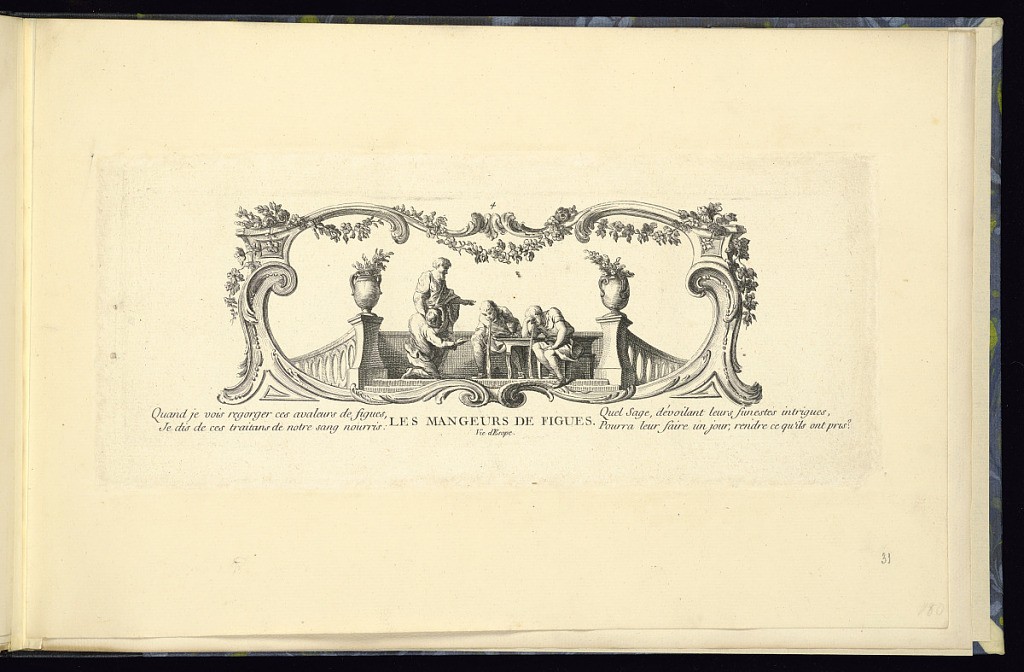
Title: LES MANGEURS DE FIGUES. / Vie d’Esope
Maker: Gravelot, French, 1699 - 1773, active in England
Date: mid- 18th–late 18th century
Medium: etching on paper
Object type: Print
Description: Fourth plate from a series of four, framed within decorative rococo cartouches, with verses lettered below. The figure of Aesop and another man, gesture towards two seated men at a table, vomiting onto the ground. The figures are flanked by balustrades and vases with flowers. The title is lettered below the cartouche, and the plate is numbered.